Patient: sex F, age 62
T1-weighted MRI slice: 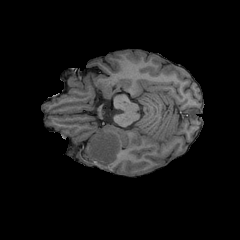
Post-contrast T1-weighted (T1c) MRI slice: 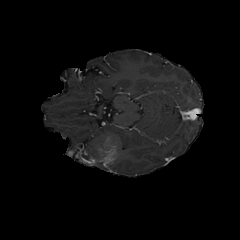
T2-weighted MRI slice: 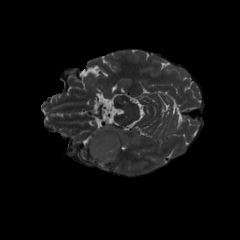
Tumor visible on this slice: yes
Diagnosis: Glioblastoma, IDH-wildtype
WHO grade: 4